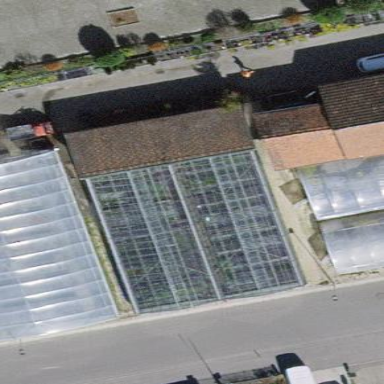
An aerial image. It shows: Area dedicated to greenhouse horticulture.